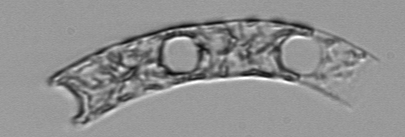
Label: Eucampia